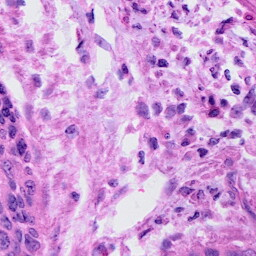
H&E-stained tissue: Cervix